Question: I have a CAShapeLayer (which is the layer of a UIView subclass) whose 'path' should update whenever the view's 'bounds' size changes. For this, I have overridden the layer's 'setBounds:' method to reset the path:
'''
@interface CustomShapeLayer : CAShapeLayer
@end
@implementation CustomShapeLayer
- (void)setBounds:(CGRect)bounds
{
[super setBounds:bounds];
self.path = [[self shapeForBounds:bounds] CGPath];
}
'''
This works fine until I animate the bounds change. I would like to have the path animate alongside any animated bounds change (in a UIView animation block) so that the shape layer always adopts to its size.
Since the 'path' property does not animate by default, I came up with this:
Override the layer's 'addAnimation:forKey:' method. In it, figure out if a bounds animation is being added to the layer. If so, create a second explicit animation for animating the path alongside the bounds by copying all the properties from the bounds animation that gets passed to the method. In code:
'''
- (void)addAnimation:(CAAnimation *)animation forKey:(NSString *)key
{
[super addAnimation:animation forKey:key];
if ([animation isKindOfClass:[CABasicAnimation class]]) {
CABasicAnimation *basicAnimation = (CABasicAnimation *)animation;
if ([basicAnimation.keyPath isEqualToString:@"bounds.size"]) {
CABasicAnimation *pathAnimation = [basicAnimation copy];
pathAnimation.keyPath = @"path";
// The path property has not been updated to the new value yet
pathAnimation.fromValue = (id)self.path;
// Compute the new value for path
pathAnimation.toValue = (id)[[self shapeForBounds:self.bounds] CGPath];
[self addAnimation:pathAnimation forKey:@"path"];
}
}
}
'''
I got this idea from reading David Ronnqvist's <URL>
The calling code that triggers the view's animated bounds change would look like this:
'''
[UIView animateWithDuration:1.0 delay:0.0 usingSpringWithDamping:0.3 initialSpringVelocity:0.0 options:0 animations:^{
self.customShapeView.bounds = newBounds;
} completion:nil];
'''
## Questions
This mostly works, but I am having two problems with it:
1. Occasionally, I get a crash on (EXC_BAD_ACCESS) in CGPathApply() when triggering this animation while a previous animation is still in progress. I am not sure whether this has anything to do with my particular implementation. Edit: never mind. I forgot to convert UIBezierPath to CGPathRef. Thanks @antonioviero!
2. When using a standard UIView spring animation, the animation of the view's bounds and the layer's path is slightly out of sync. That is, the path animation also performs in a springy way, but it does not follow the view's bounds exactly.
3. More generally, is this the best approach? It seems that having a shape layer whose path is dependent on its bounds size and which should animate in sync with any bounds changes is something that should just work™️ but I'm having a hard time. I feel there must be a better way.
## Other things I have tried
- 'actionForKey:''actionForLayer:forKey:''path''[CATransaction animationDuration'
## Project
Here's the animation: The orange triangle is the path of the shape layer. The black outline is the frame of the view hosting the shape layer.

<URL>
## Update
Jose Luis Piedrahita <URL>, which suggests the following approach:
1. Override the view's actionForLayer:forKey: or the layer's actionForKey: method and check if the key passed to this method is the one you want to animate (@"path").
2. If so, calling super on one of the layer's "normal" animatable properties (such as @"bounds") will implicitly tell you if you are inside an animation block. If the view (the layer's delegate) returns a valid object (and not nil or NSNull), we are.
3. Set the parameters (duration, timing function, etc.) for the path animation from the animation returned from [super actionForKey:] and return the path animation.
This does indeed work great under iOS 7.x. However, under iOS 8, the object returned from 'actionForLayer:forKey:' is not a standard (and documented) 'CA...Animation' but an instance of the private '_UIViewAdditiveAnimationAction' class (an 'NSObject' subclass). Since the properties of this class are not documented, I can't use them easily to create the path animation.
_Edit: Or it might just work after all. As Nick mentioned in his article, some properties like 'backgroundColor' still return a standard 'CA...Animation' on iOS 8. I'll have to try it out.'
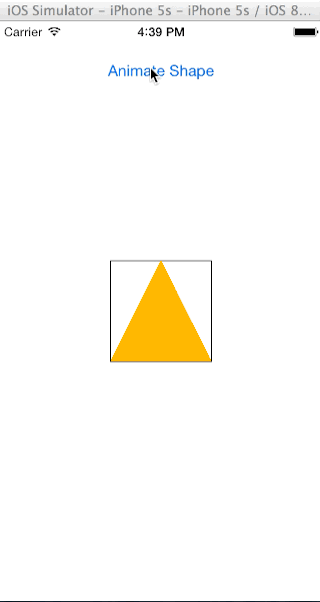
Answer: I know this is an old question but I can provide you a solution which appears similar to Mr Lockwoods approach. Sadly the source code here is swift so you will need to convert it to ObjC.
As mentioned before if the layer is a backing layer for a view you can intercept the CAAction's in the view itself. This however isn't convenient for example if the backing layer is used in more then one view.
The good news is actionForLayer:forKey: actually calls actionForKey: in the backing layer.
It's in the actionForKey: in the backing layer where we can intercept these calls and provide an animation for when the path is changed.
An example layer written in swift is as follows:
'''
class AnimatedBackingLayer: CAShapeLayer
{
override var bounds: CGRect
{
didSet
{
if !CGRectIsEmpty(bounds)
{
path = UIBezierPath(roundedRect: CGRectInset(bounds, 10, 10), cornerRadius: 5).CGPath
}
}
}
override func actionForKey(event: String) -> CAAction?
{
if event == "path"
{
if let action = super.actionForKey("backgroundColor") as? CABasicAnimation
{
let animation = CABasicAnimation(keyPath: event)
animation.fromValue = path
// Copy values from existing action
animation.autoreverses = action.autoreverses
animation.beginTime = action.beginTime
animation.delegate = action.delegate
animation.duration = action.duration
animation.fillMode = action.fillMode
animation.repeatCount = action.repeatCount
animation.repeatDuration = action.repeatDuration
animation.speed = action.speed
animation.timingFunction = action.timingFunction
animation.timeOffset = action.timeOffset
return animation
}
}
return super.actionForKey(event)
}
}
'''